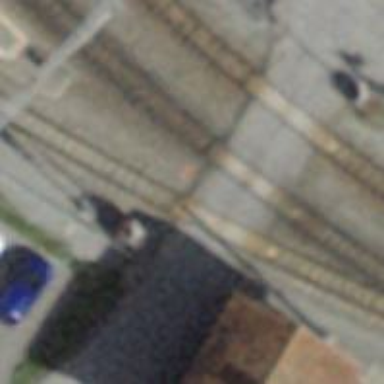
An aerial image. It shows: Full barrier level crossing on railway.